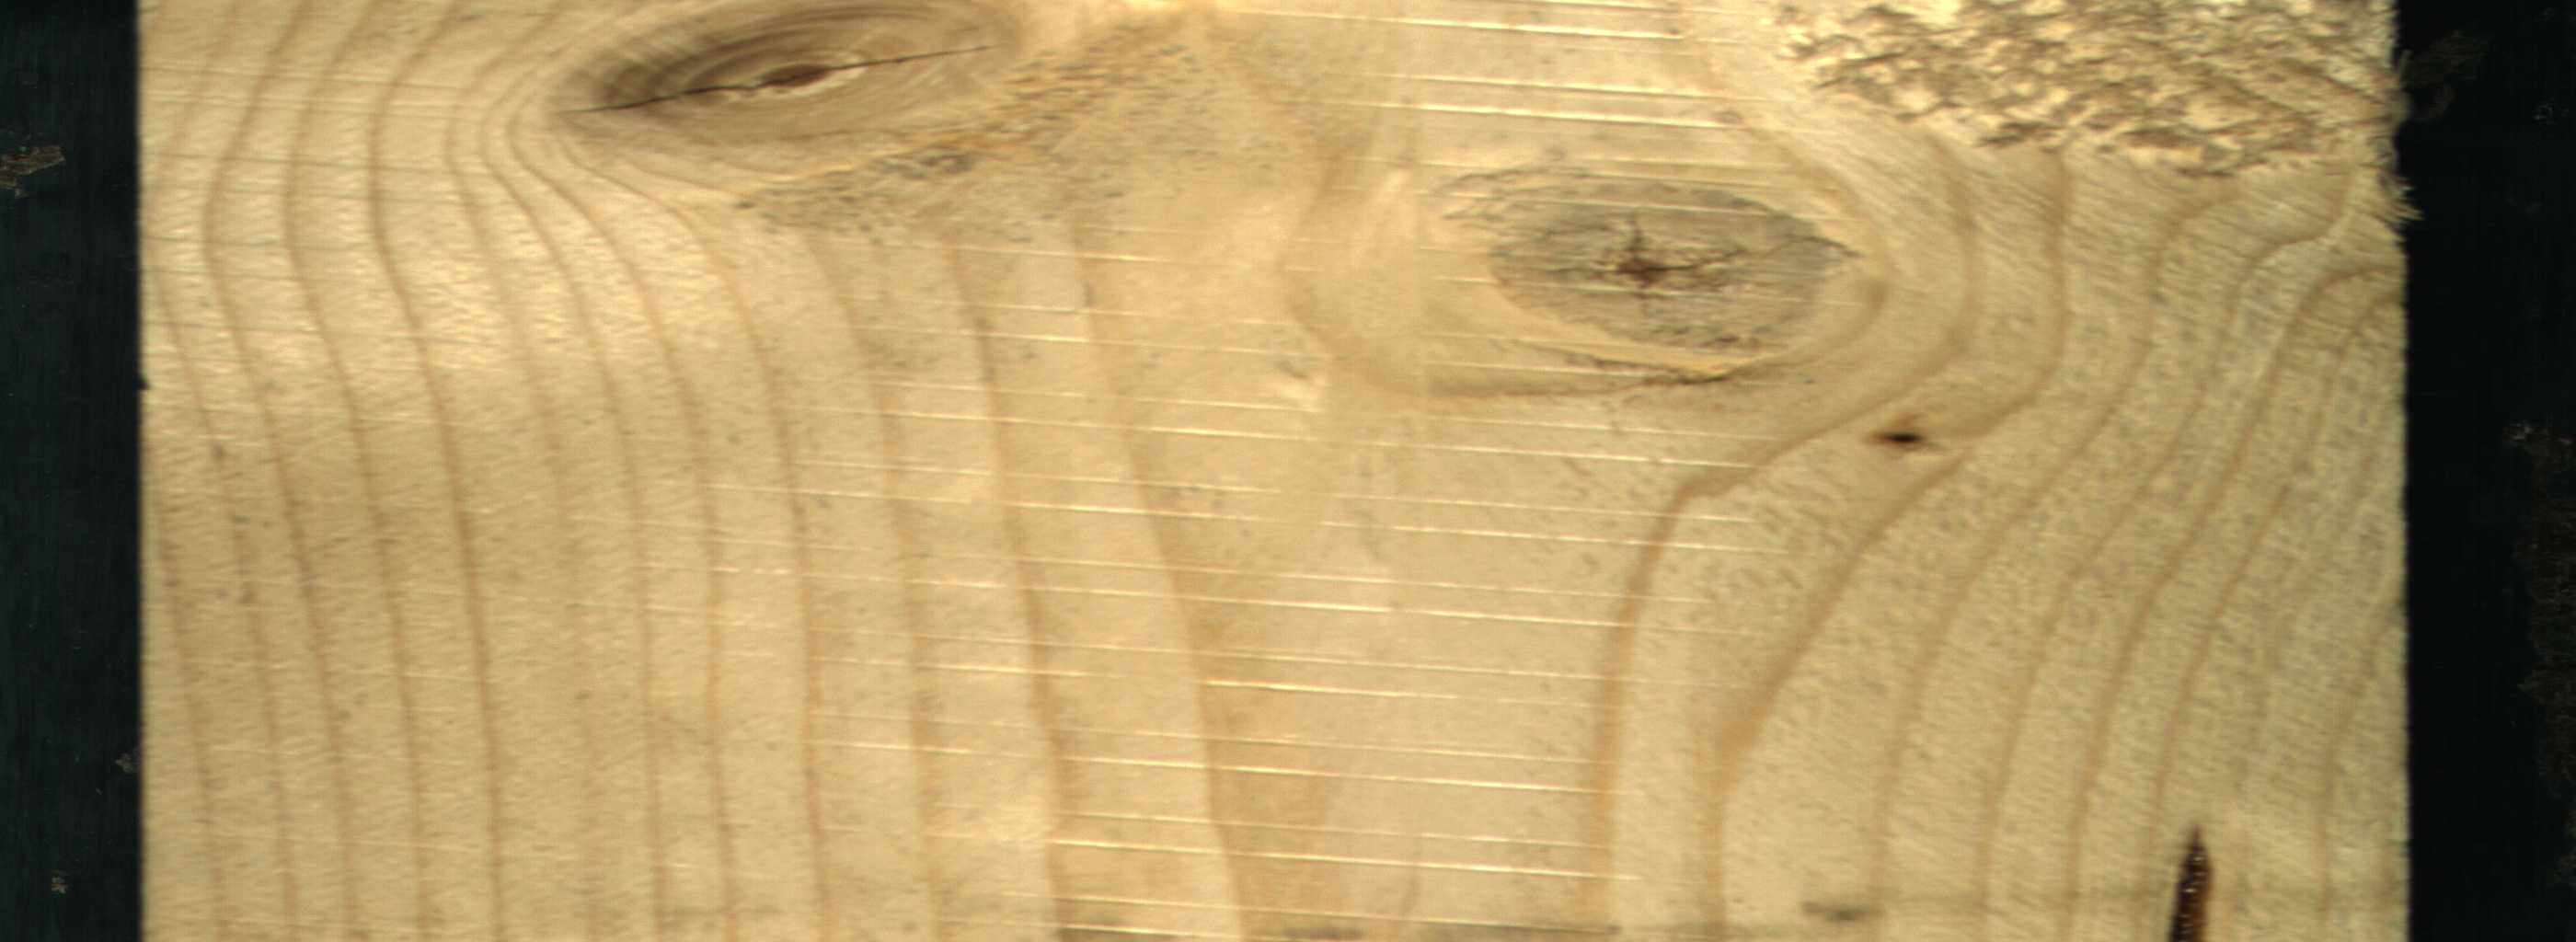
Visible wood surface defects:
resin
knot_with_crack
knot_with_crack
Dead_Knot
Live_Knot
Live_Knot
Live_Knot
Live_Knot